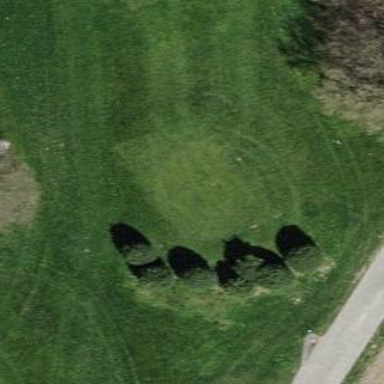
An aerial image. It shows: Grass area designated as golf tee.